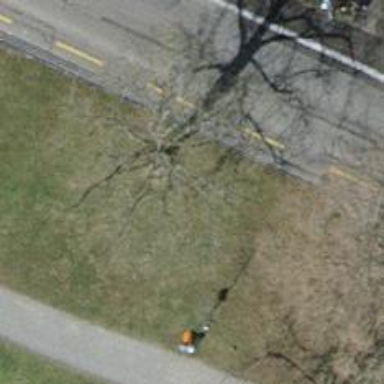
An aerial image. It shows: Pipeline marker.